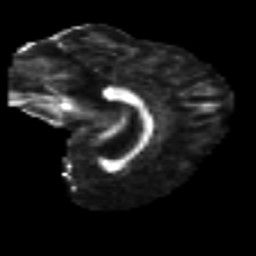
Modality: FA
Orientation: sagittal
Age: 40
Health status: ill
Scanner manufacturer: philips
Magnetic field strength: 3 T
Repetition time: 9 s
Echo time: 0.127 s